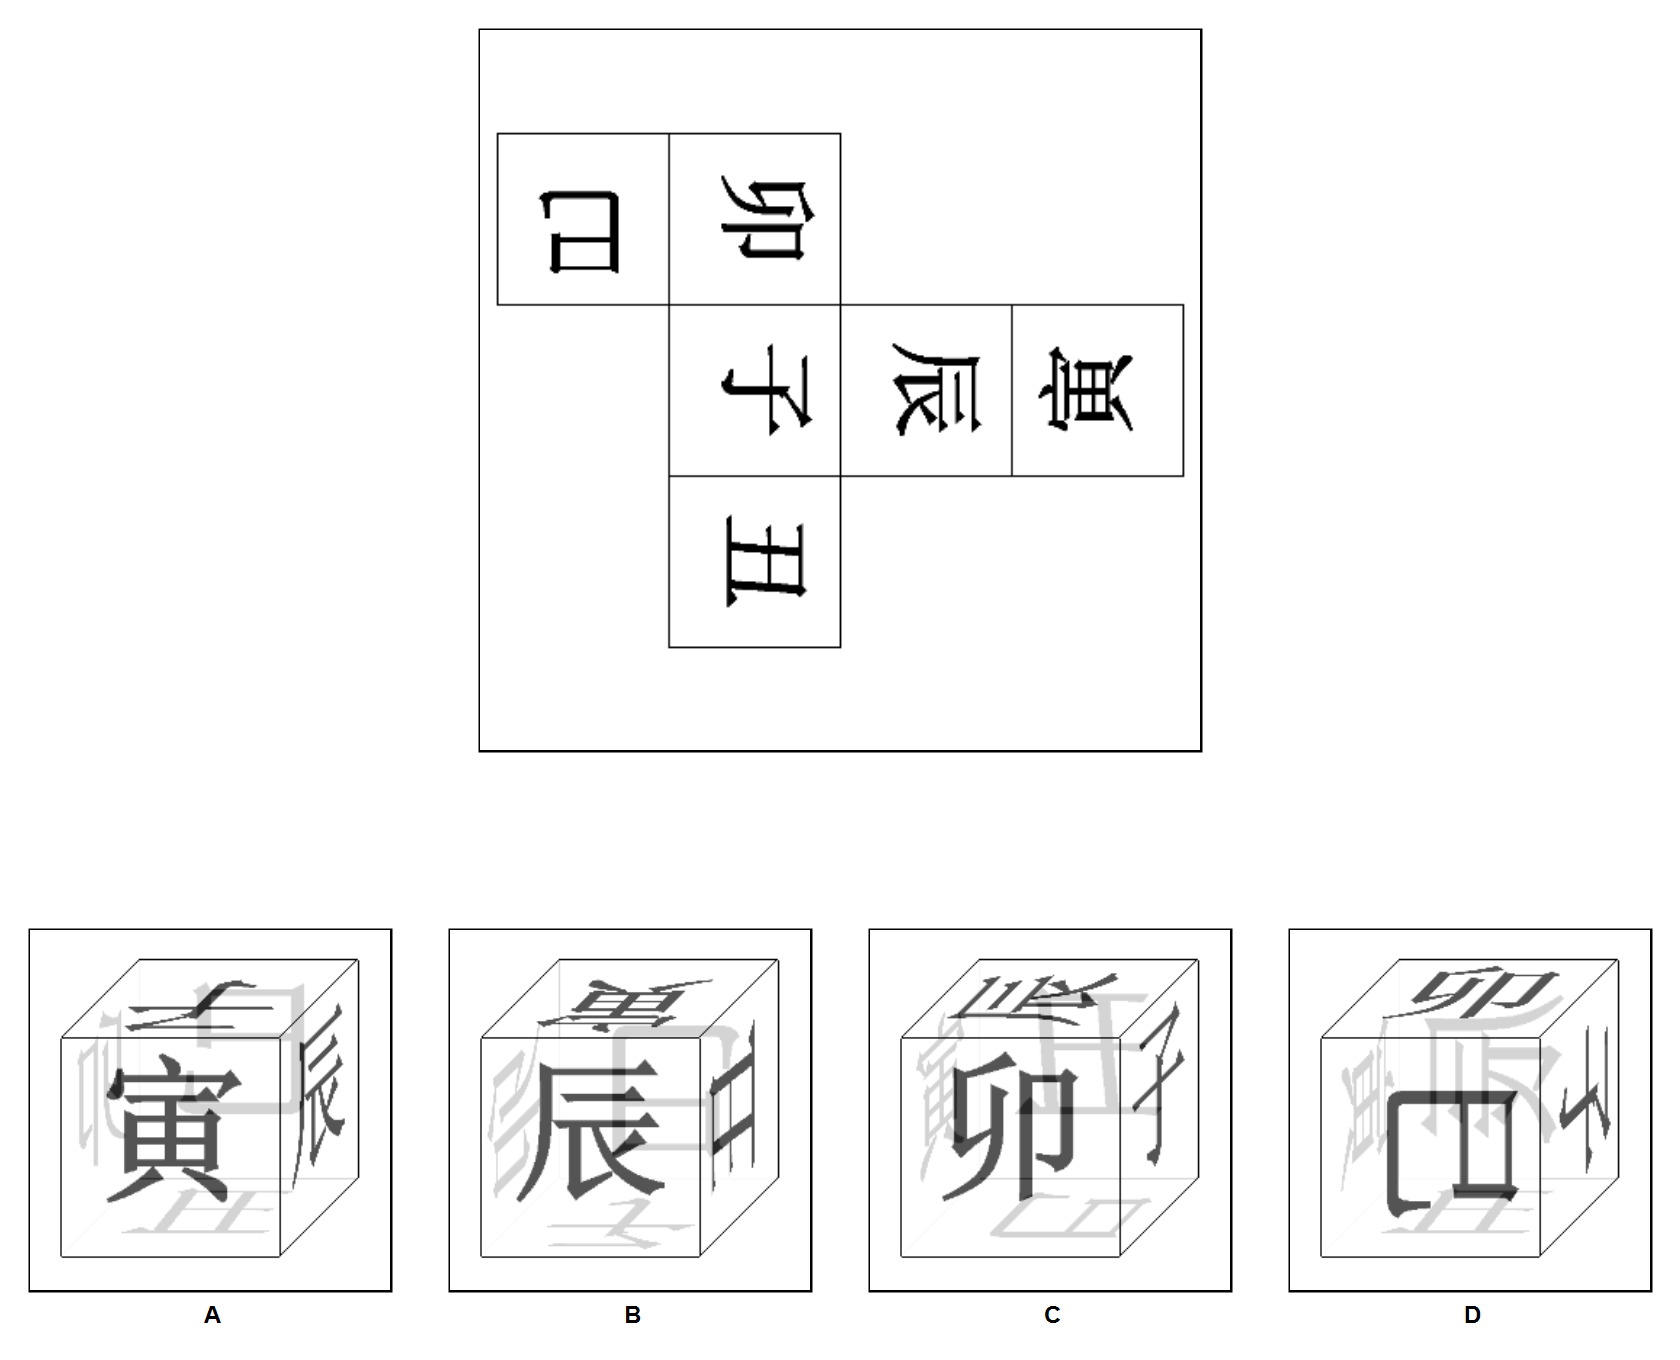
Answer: A